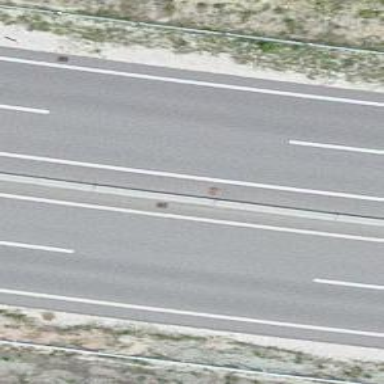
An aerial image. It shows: Asphalt motorway.